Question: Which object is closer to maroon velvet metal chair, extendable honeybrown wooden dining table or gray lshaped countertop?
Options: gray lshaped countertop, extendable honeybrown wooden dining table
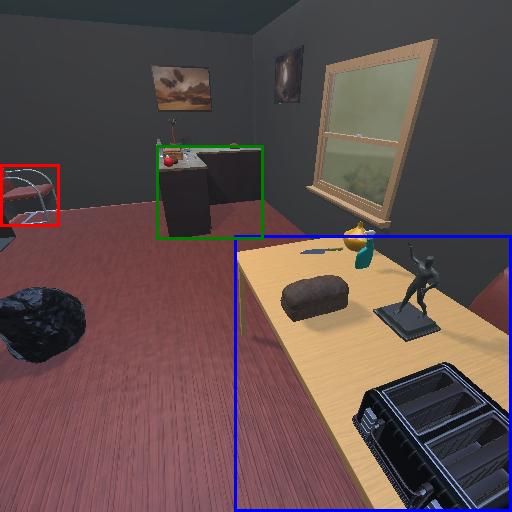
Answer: gray lshaped countertop